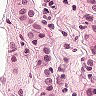
Metastatic tissue present: yes